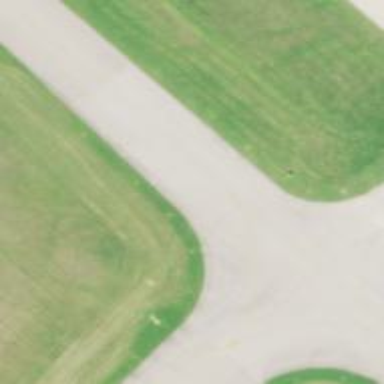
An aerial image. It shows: Image of taxiway at airport.